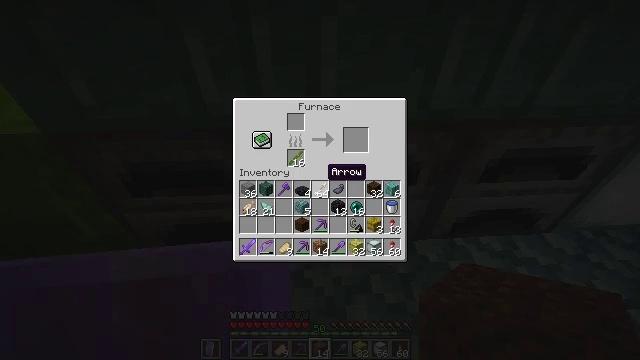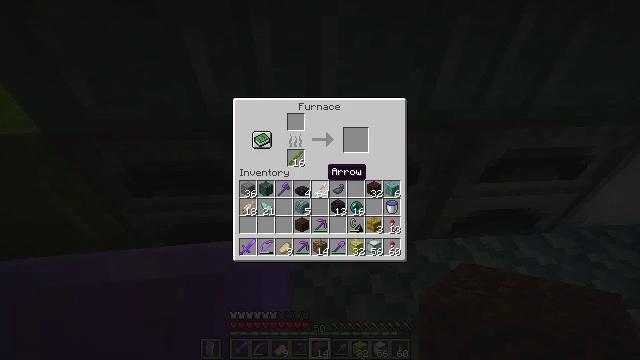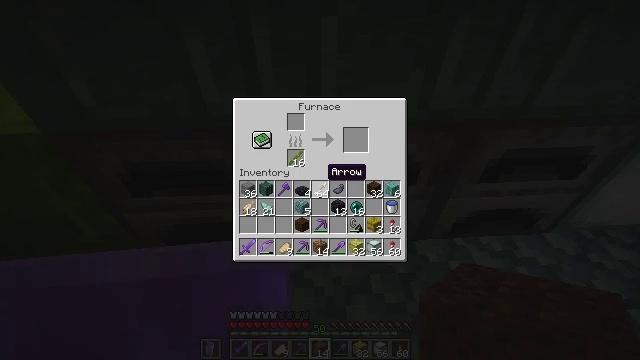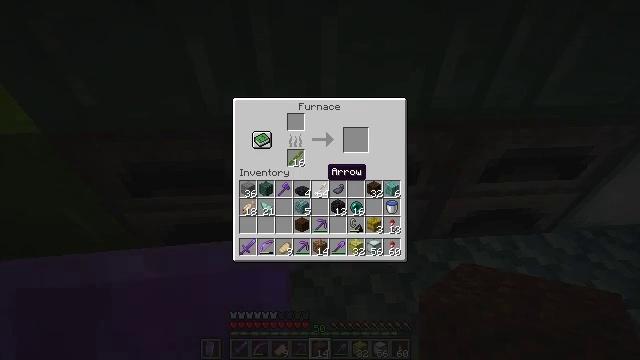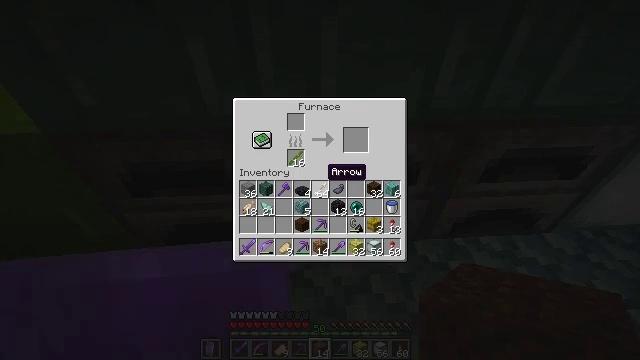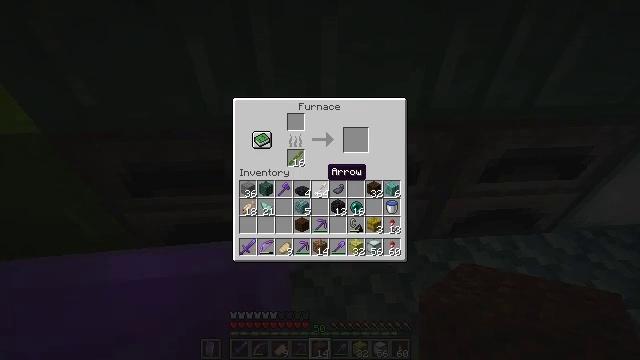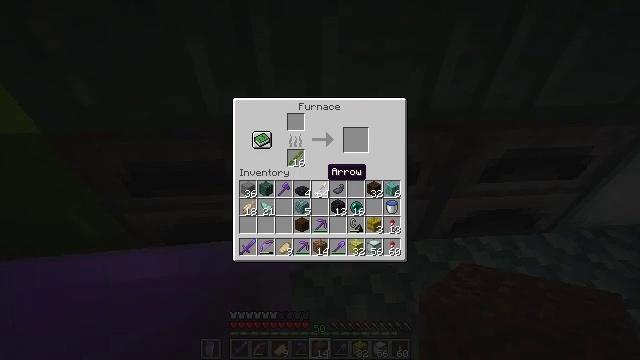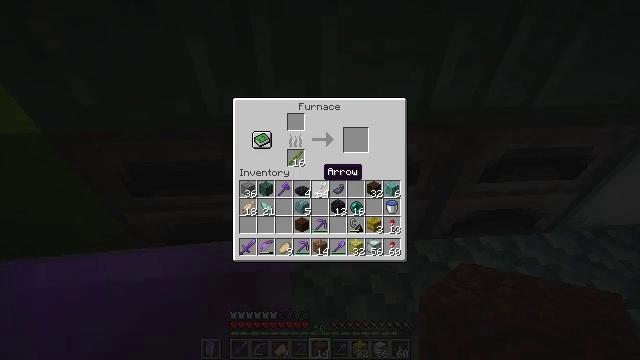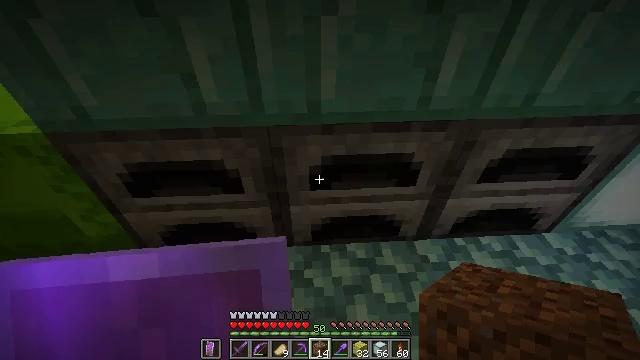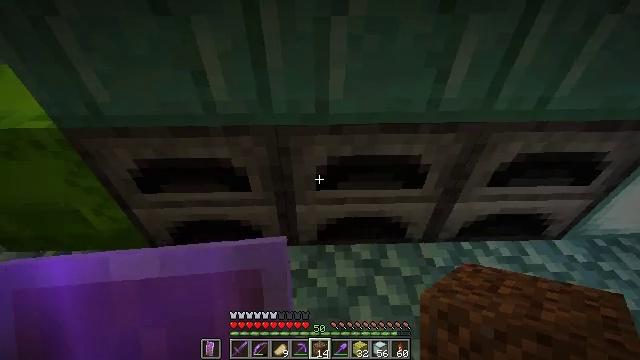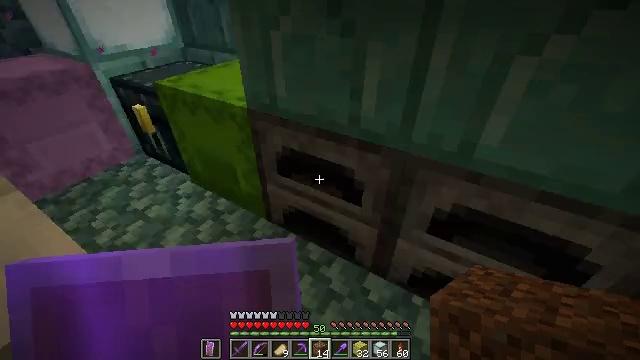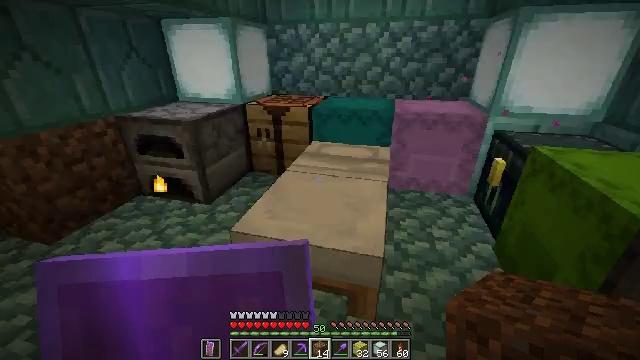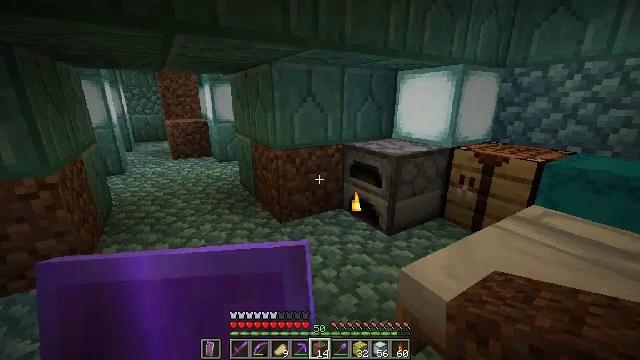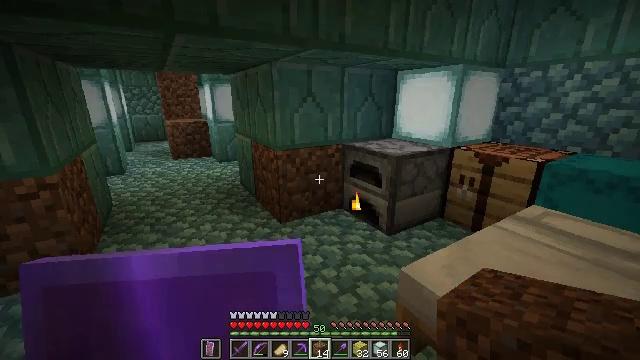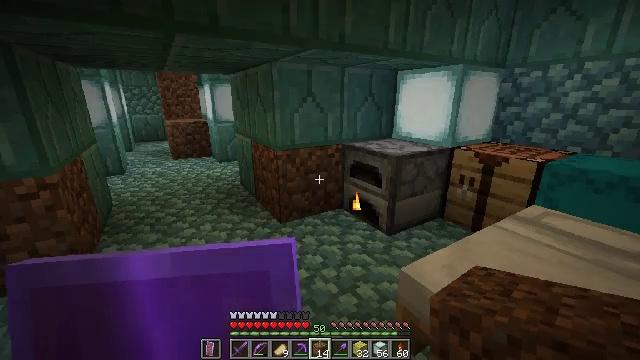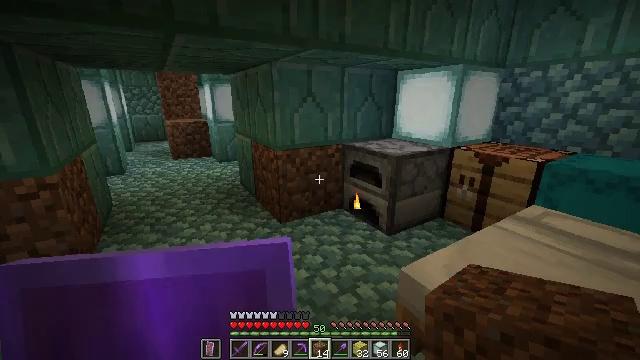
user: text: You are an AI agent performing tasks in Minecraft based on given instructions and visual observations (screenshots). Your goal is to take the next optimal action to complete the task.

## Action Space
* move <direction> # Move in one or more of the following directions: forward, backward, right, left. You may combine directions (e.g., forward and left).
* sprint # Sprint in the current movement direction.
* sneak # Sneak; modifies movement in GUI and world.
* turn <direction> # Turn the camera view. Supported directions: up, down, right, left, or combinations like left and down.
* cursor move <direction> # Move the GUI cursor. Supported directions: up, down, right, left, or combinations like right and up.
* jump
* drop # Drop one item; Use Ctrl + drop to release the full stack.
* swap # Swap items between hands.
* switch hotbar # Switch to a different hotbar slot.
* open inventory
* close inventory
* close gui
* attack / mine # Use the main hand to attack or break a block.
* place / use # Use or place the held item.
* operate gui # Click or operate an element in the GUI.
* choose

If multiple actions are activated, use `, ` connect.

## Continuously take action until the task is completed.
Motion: motion action
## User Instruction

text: craft item sponge
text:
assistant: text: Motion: no_op
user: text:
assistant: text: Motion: no_op
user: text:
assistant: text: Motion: no_op
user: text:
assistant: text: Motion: no_op
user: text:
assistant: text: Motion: no_op
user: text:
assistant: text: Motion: no_op
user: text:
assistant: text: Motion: no_op
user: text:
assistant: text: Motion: no_op
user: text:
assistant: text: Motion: turn left
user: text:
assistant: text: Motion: turn left and up
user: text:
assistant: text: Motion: turn left and up
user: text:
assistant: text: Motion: turn left and up
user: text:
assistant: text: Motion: no_op
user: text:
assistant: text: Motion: no_op
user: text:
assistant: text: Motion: no_op
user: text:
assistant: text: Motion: no_op
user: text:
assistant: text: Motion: no_op
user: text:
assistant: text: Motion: no_op
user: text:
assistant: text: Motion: no_op
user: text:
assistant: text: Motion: turn right
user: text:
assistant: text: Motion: turn right and down
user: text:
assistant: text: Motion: move forward, turn right
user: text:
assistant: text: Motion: move forward
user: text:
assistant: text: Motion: move forward
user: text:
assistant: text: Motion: move forward, turn right and down
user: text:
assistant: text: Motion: turn right
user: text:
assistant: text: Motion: no_op
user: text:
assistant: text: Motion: use / place
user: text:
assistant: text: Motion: use / place
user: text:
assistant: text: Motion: use / place